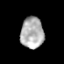
Tissue: prostate
Cell type: Epithelial cells
Senescence score: 0.3124
Nuclear area (px): 704
Mean DAPI intensity: 175.679